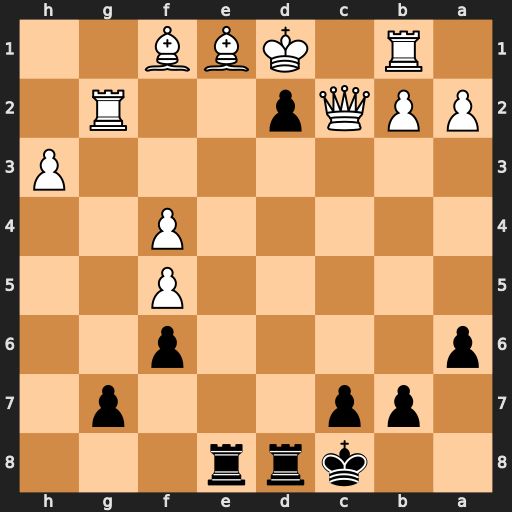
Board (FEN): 2krr3/1pp3p1/p4p2/5P2/5P2/7P/PPQp2R1/1R1KBB2
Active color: b
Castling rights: -
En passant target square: -
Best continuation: dxe1=Q#